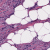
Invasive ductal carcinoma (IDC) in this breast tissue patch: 1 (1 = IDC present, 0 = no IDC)